Question: im trying to do a little 3d scene with openGL and include a bit of lighting, im fine with my scene (although it isnt anything special) and im trying to add some lighting to give it some effect. however I can add material to my podium (which isnt textured) and that gives me light and anything that IS textured does not apply any material to it so it defies the point of having lights. Heres some of the code.
'''
// Setup GL_LIGHT0
glLightfv(GL_LIGHT0, GL_AMBIENT, lightAmbient); // Setup ambient light
glLightfv(GL_LIGHT0, GL_DIFFUSE, lightDiffuse); // Setup diffuse light
glLightfv(GL_LIGHT0, GL_SPECULAR, lightSpecular); // Setup specular light
glLightf(GL_LIGHT0, GL_CONSTANT_ATTENUATION, ca);
glLightf(GL_LIGHT0, GL_LINEAR_ATTENUATION, la);
glLightf(GL_LIGHT0, GL_QUADRATIC_ATTENUATION, qa);
glLightf(GL_LIGHT0, GL_SPOT_CUTOFF, 180.0f);
glLightf(GL_LIGHT0, GL_SPOT_EXPONENT, 0.0);
// Setup GL_LIGHT1
glLightfv(GL_LIGHT1, GL_AMBIENT, lightAmbient); // Setup ambient light
glLightfv(GL_LIGHT1, GL_DIFFUSE, lightDiffuse); // Setup diffuse light
glLightfv(GL_LIGHT1, GL_SPECULAR, lightSpecular); // Setup specular light
glLightf(GL_LIGHT1, GL_CONSTANT_ATTENUATION, ca);
glLightf(GL_LIGHT1, GL_LINEAR_ATTENUATION, la);
glLightf(GL_LIGHT1, GL_QUADRATIC_ATTENUATION, qa);
glLightf(GL_LIGHT1, GL_SPOT_CUTOFF, 180.0f);
glLightf(GL_LIGHT1, GL_SPOT_EXPONENT, 0.0);
// Setup GL_LIGHT2
glLightfv(GL_LIGHT2, GL_AMBIENT, lightAmbient); // Setup ambient light
glLightfv(GL_LIGHT2, GL_DIFFUSE, lightDiffuse); // Setup diffuse light
glLightfv(GL_LIGHT2, GL_SPECULAR, lightSpecular); // Setup specular light
glLightf(GL_LIGHT2, GL_CONSTANT_ATTENUATION, ca);
glLightf(GL_LIGHT2, GL_LINEAR_ATTENUATION, la);
glLightf(GL_LIGHT2, GL_QUADRATIC_ATTENUATION, qa);
glLightf(GL_LIGHT2, GL_SPOT_CUTOFF, 180.0f);
glLightf(GL_LIGHT2, GL_SPOT_EXPONENT, 0.0);
// Setup GL_LIGHT3
glLightfv(GL_LIGHT3, GL_AMBIENT, lightAmbient); // Setup ambient light
glLightfv(GL_LIGHT3, GL_DIFFUSE, lightDiffuse); // Setup diffuse light
glLightfv(GL_LIGHT3, GL_SPECULAR, lightSpecular); // Setup specular light
glLightf(GL_LIGHT3, GL_CONSTANT_ATTENUATION, ca);
glLightf(GL_LIGHT3, GL_LINEAR_ATTENUATION, la);
glLightf(GL_LIGHT3, GL_QUADRATIC_ATTENUATION, qa);
glLightf(GL_LIGHT3, GL_SPOT_CUTOFF, 180.0f);
glLightf(GL_LIGHT3, GL_SPOT_EXPONENT, 0.0);
// OpenGL provides a global ambient light component - we don't want this so set to zero
GLfloat global_ambient[] = { 0.0f, 0.0f, 0.0f, 1.0f };
glLightModelfv(GL_LIGHT_MODEL_AMBIENT, global_ambient);
'''
And to render my room + 3d object.
'''
glEnable(GL_LIGHTING);
glEnable(GL_LIGHT0);
glEnable(GL_LIGHT1);
glEnable(GL_LIGHT2);
glEnable(GL_LIGHT3);
// Define position and direction
// NOTE: Placing these commands AFTER the above viewing (camera) transformations means the light position and direction appear to have a set point / direction in the 3D environment. If these commands are placed BEFORE the above viewing transformations, then the light appears to move with the camera (as if it is attached to the camera!)
glLightfv(GL_LIGHT0, GL_SPOT_DIRECTION, lightDirection);
glLightfv(GL_LIGHT0, GL_POSITION, lightPosition);
glLightfv(GL_LIGHT1, GL_SPOT_DIRECTION, lightDirection1);
glLightfv(GL_LIGHT1, GL_POSITION, lightPosition1);
glLightfv(GL_LIGHT2, GL_SPOT_DIRECTION, lightDirection2);
glLightfv(GL_LIGHT2, GL_POSITION, lightPosition2);
glLightfv(GL_LIGHT3, GL_SPOT_DIRECTION, lightDirection3);
glLightfv(GL_LIGHT3, GL_POSITION, lightPosition3);
// setup materials for objects to draw
glMaterialfv(GL_FRONT, GL_AMBIENT, ambientMaterial);
glMaterialfv(GL_FRONT, GL_DIFFUSE, diffuseMaterial);
glMaterialfv(GL_FRONT, GL_SPECULAR, specularMaterial);
// 2. Draw scene
glPushMatrix();
drawRoom();
glTranslatef(0.0,-0.75,0.0);
glRotatef(90.0, 1.0,0.0, 0.0);
glRotatef(-spin, 0.0,0.0, 1.0);
glColor3f(1.0, 1.0, 1.0);
drawPodium();
glPopMatrix();
// Save transformations prior to rendering scene
glPushMatrix();
glColor3f(0.0, 0.0, 1.0);
// Setup texture state
glEnable(GL_TEXTURE_2D);
glTexEnvi(GL_TEXTURE_ENV, GL_TEXTURE_ENV_MODE, GL_REPLACE);
glRotatef(spin, 0.0,1.0, 0.0);
// Render model
glMaterialfv(GL_FRONT, GL_DIFFUSE, diffuseMaterial2);
glTranslatef(0.0,0.8,0.0);
glRotatef(1.0,1.0,0.0,0.0);
myModel->renderTexturedModel();
// Reset texture state
glDisable(GL_TEXTURE_2D);
// restore transformations after rendering scene
glPopMatrix();
'''
And the current outcome with my 4 lights, in a square shape above the helicopter all looking down towards 0.0 is:

If you can make out the white dotted lines they are the direction the lights are looking. the surface of the podium is lit and the sides of the podium are lit as it spins. However the rest of the room and helicopter does not respond to light and act like lighting isnt even enabled hence why i think its because everything except the podium is textured.
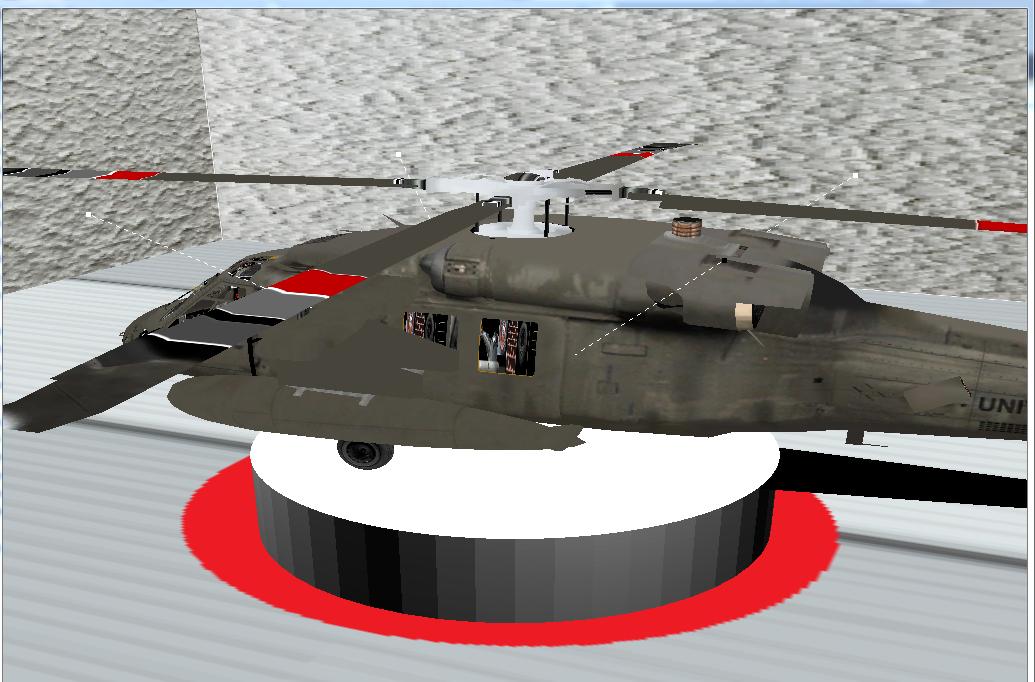
Answer: You need to setup glTexEnv to specify how lighting should work for the textured objects
See:
21.030 Why doesn't lighting work when I turn on texture mapping?
<URL>
Or to address your problem more directly, the line
'''
glTexEnvi(GL_TEXTURE_ENV, GL_TEXTURE_ENV_MODE, GL_REPLACE);
'''
is what causes the behaviour. As the faq explains, when you specify GL_REPLACE, you replace the primitive lighting colour with the texture colour, which overwrites any lighting calculations. You can remove this line completely as GL_MODULATE is the default behaviour.